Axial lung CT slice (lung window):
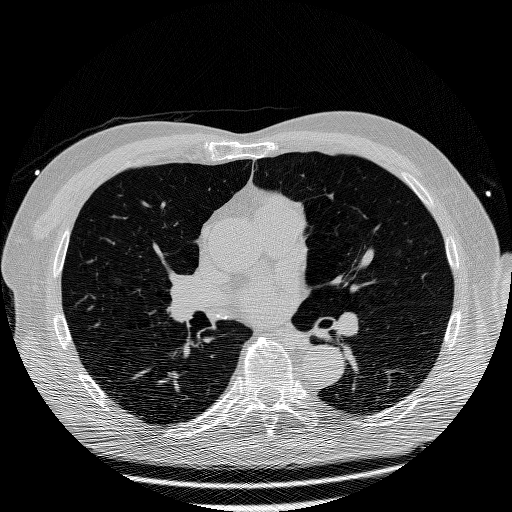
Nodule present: no